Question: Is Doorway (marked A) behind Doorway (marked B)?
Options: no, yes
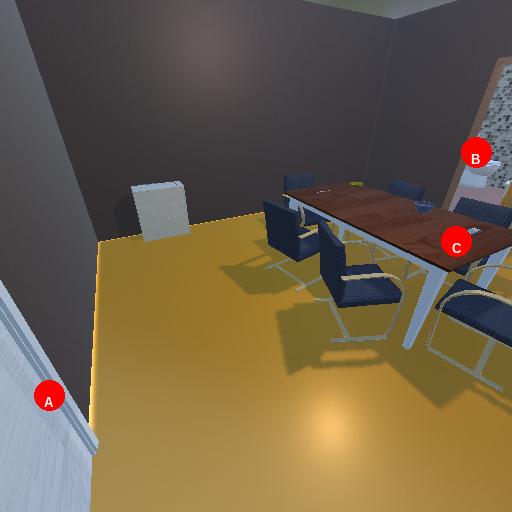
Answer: no